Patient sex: M
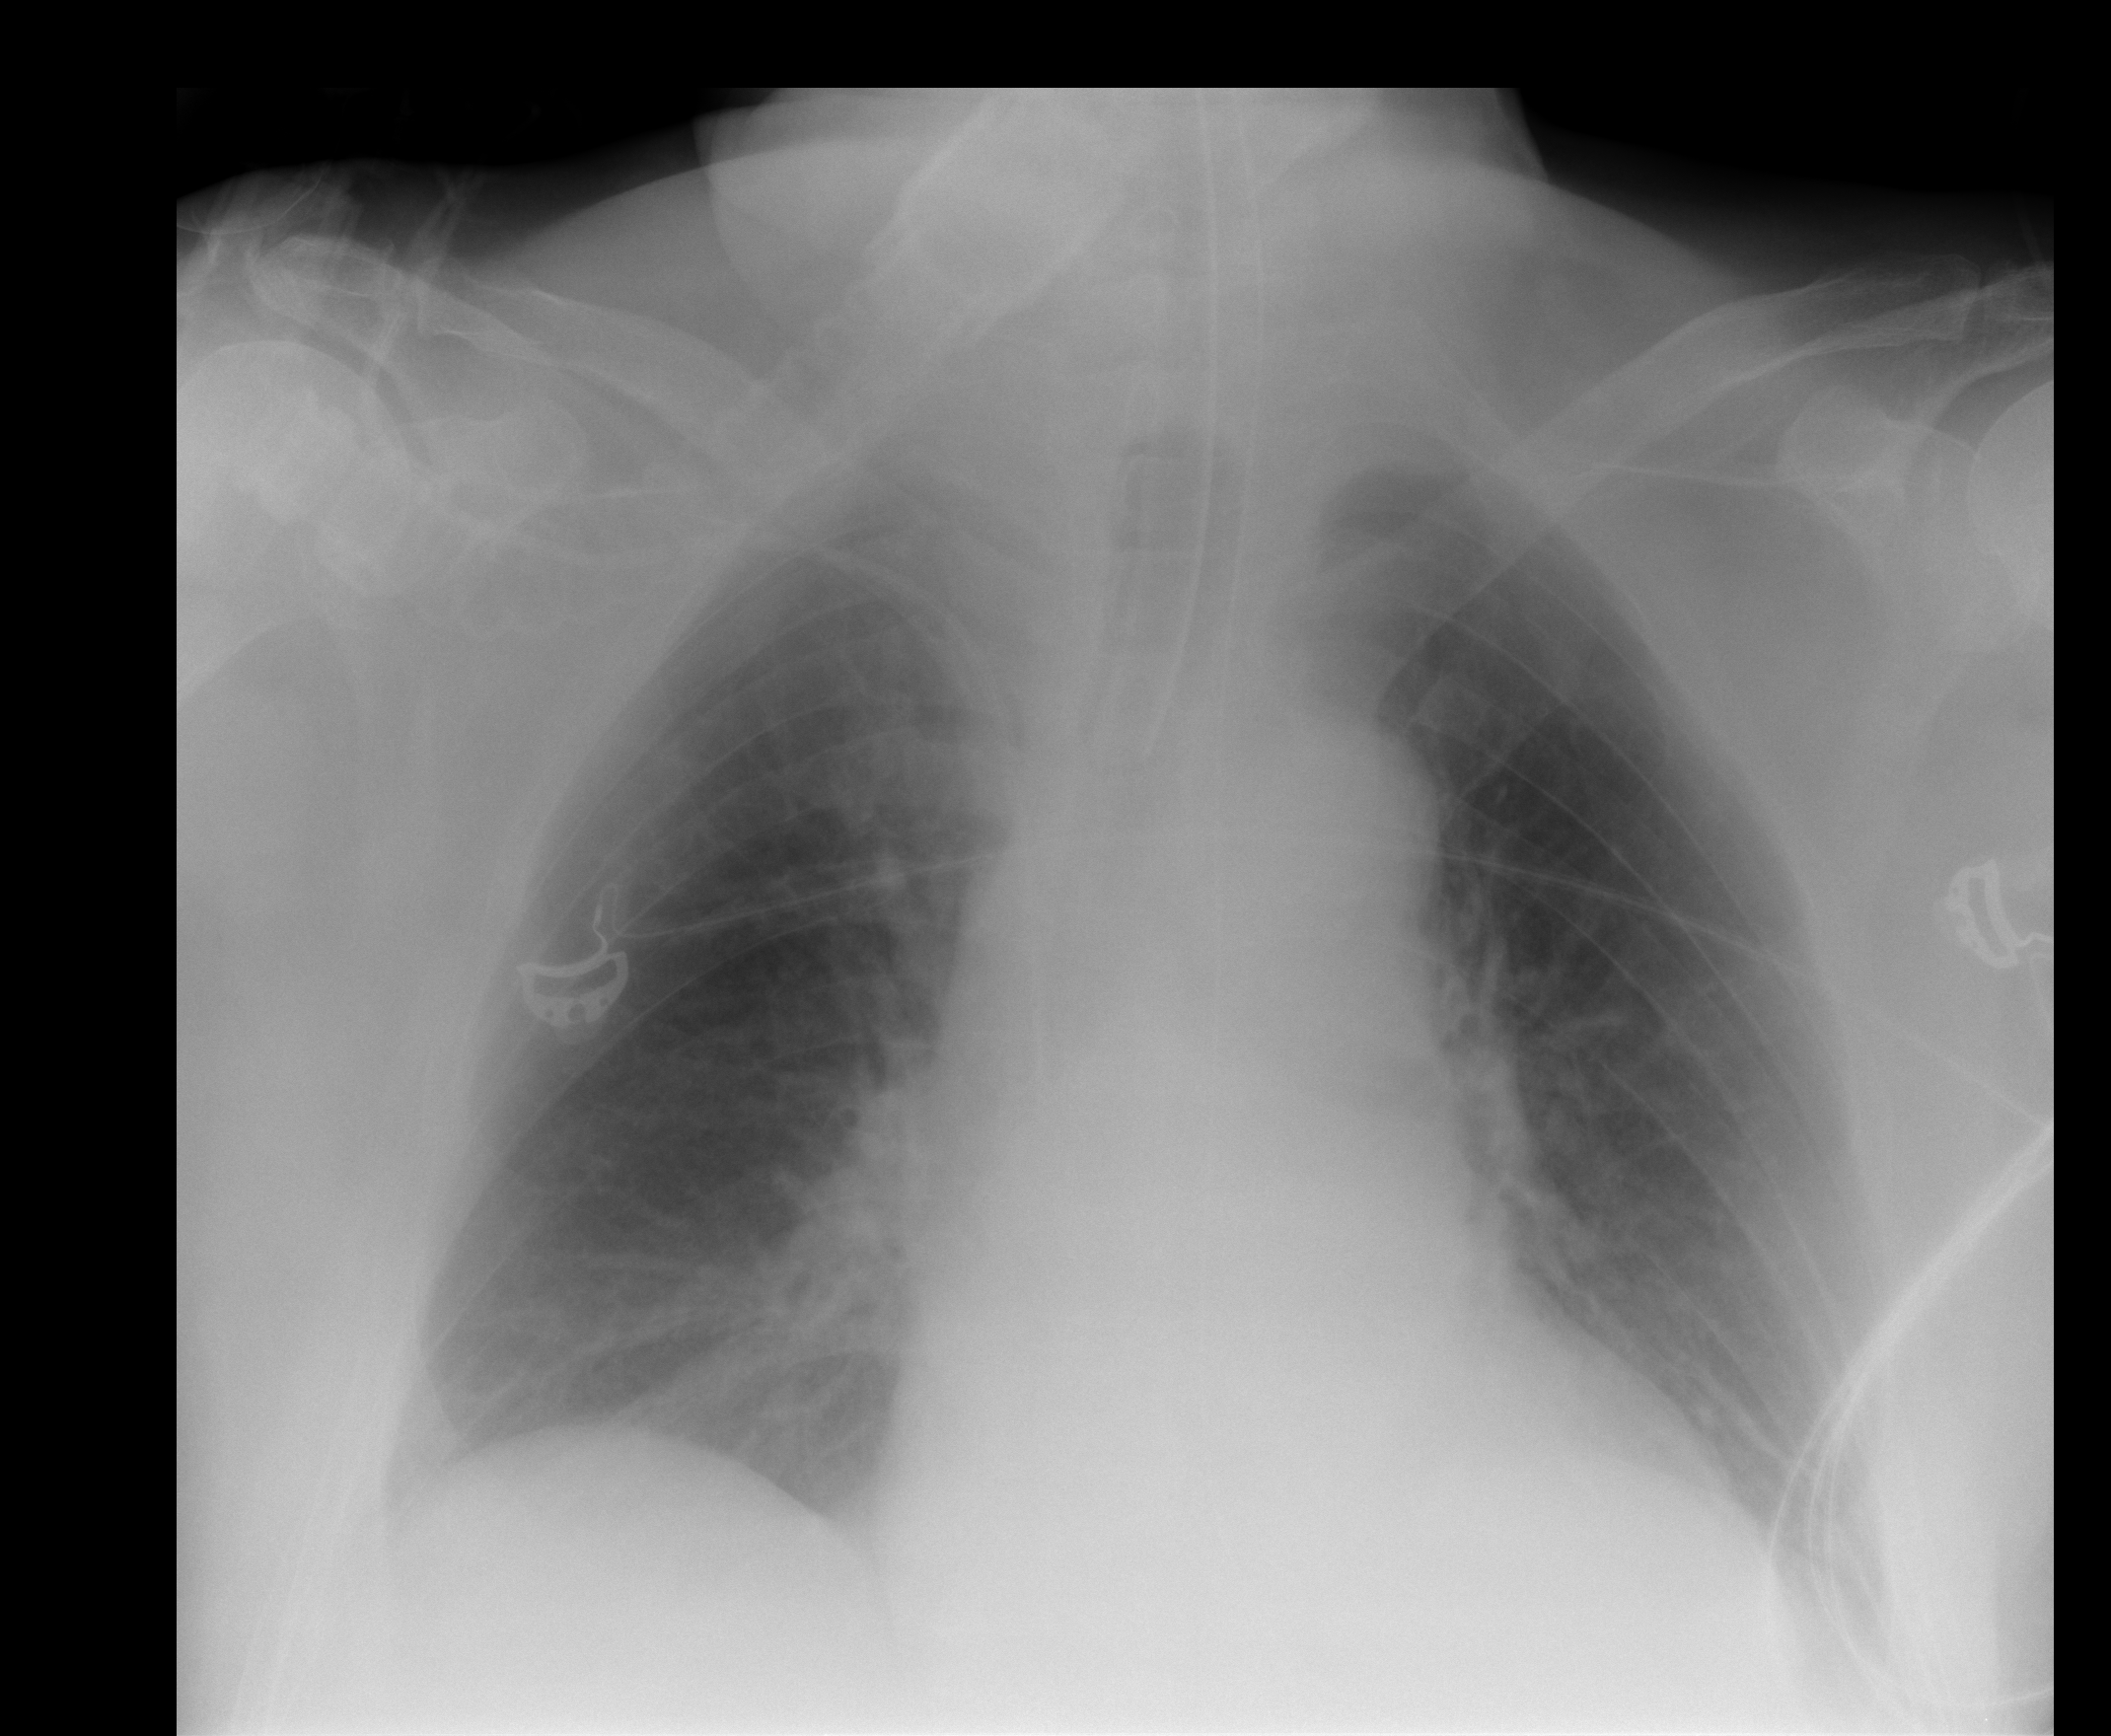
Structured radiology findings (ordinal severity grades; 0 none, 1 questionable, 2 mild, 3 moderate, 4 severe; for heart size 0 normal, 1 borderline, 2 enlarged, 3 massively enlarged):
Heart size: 0
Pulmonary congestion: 1
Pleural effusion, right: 0
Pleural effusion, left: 0
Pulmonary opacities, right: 0
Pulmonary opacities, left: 0
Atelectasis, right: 0
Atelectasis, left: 0